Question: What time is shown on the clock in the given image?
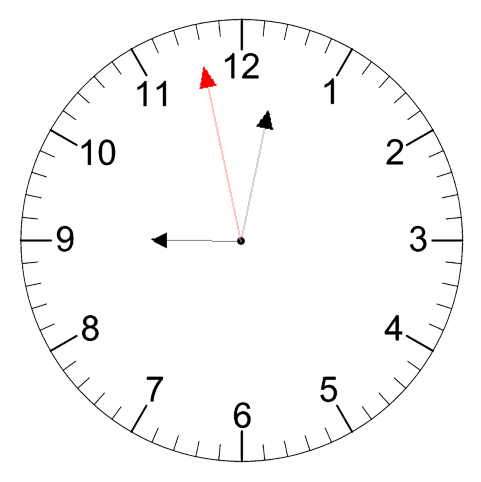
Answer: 09:01:58